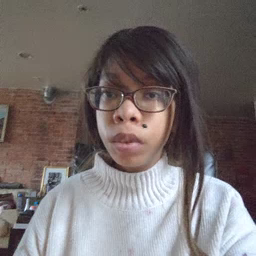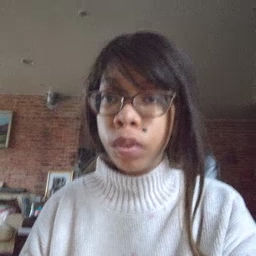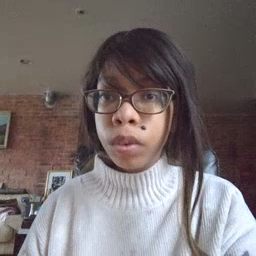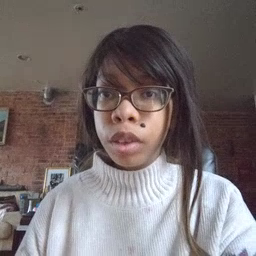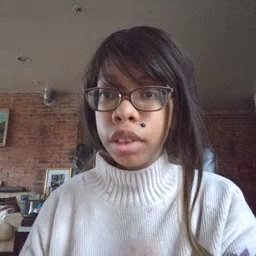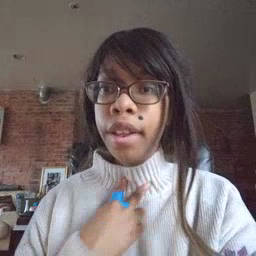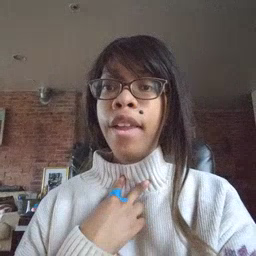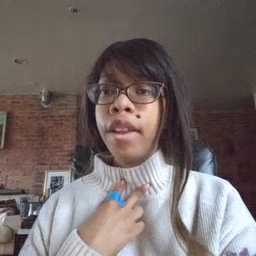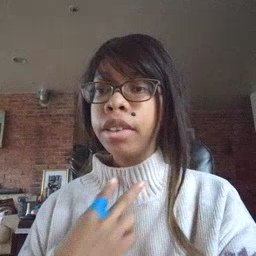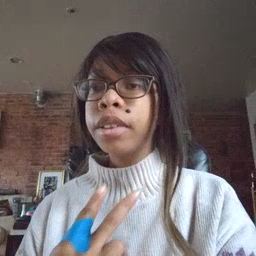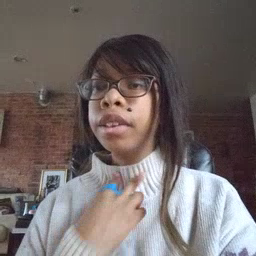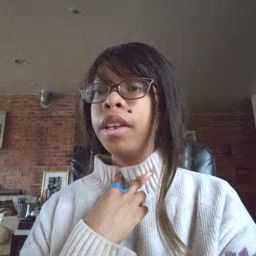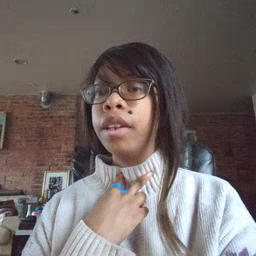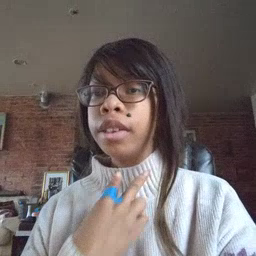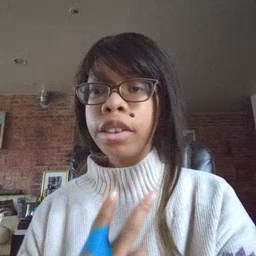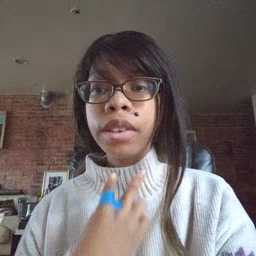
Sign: stuck